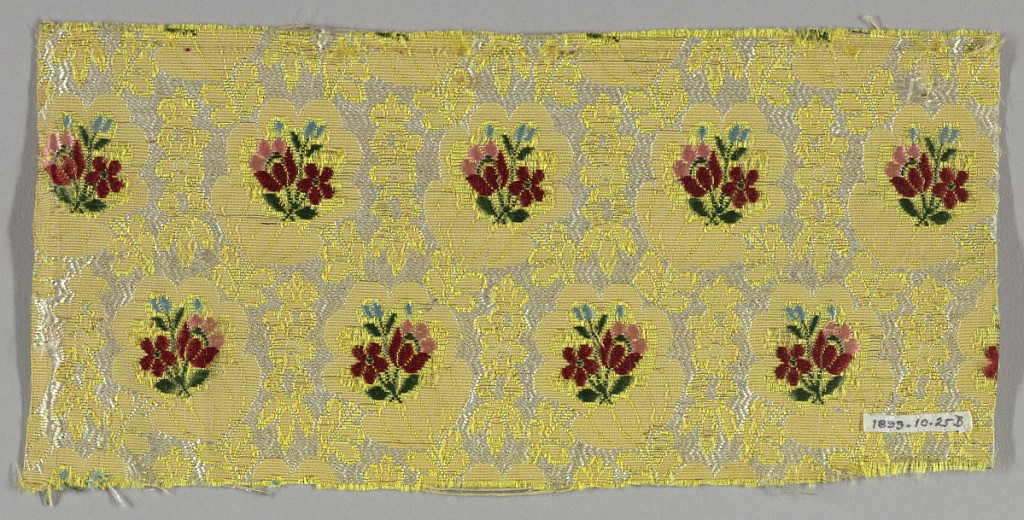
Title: Fragment
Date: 19th century
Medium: silk, cotton, and metal Technique: plain compound cloth
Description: Yellow horizontally ribbed ground. Ground divided into roughly oval areas by lacy bands in extra white silk weft. In center of each oval a small spray of flowers in extra wefts of red, pink, green and blue silk.  Flat gold strips originally over yellow ground.